Field crop: maize
Growth stage: 2
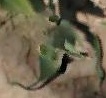
Species: maize